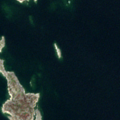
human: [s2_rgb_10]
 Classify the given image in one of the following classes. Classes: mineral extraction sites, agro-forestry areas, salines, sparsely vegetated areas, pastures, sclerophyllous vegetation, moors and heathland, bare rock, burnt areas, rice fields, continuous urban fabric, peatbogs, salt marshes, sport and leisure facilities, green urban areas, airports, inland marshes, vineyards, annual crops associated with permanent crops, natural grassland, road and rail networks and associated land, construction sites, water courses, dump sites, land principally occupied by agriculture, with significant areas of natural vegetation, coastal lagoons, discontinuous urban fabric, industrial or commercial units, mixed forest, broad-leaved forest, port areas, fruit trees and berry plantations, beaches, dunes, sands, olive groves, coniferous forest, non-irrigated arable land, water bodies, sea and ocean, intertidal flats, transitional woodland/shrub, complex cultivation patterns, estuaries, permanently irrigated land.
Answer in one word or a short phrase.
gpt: sea and ocean